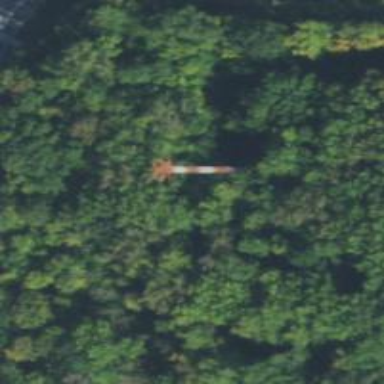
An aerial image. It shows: Mast tower used for communication.